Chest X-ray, PA view. Patient: 50 years old, sex F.
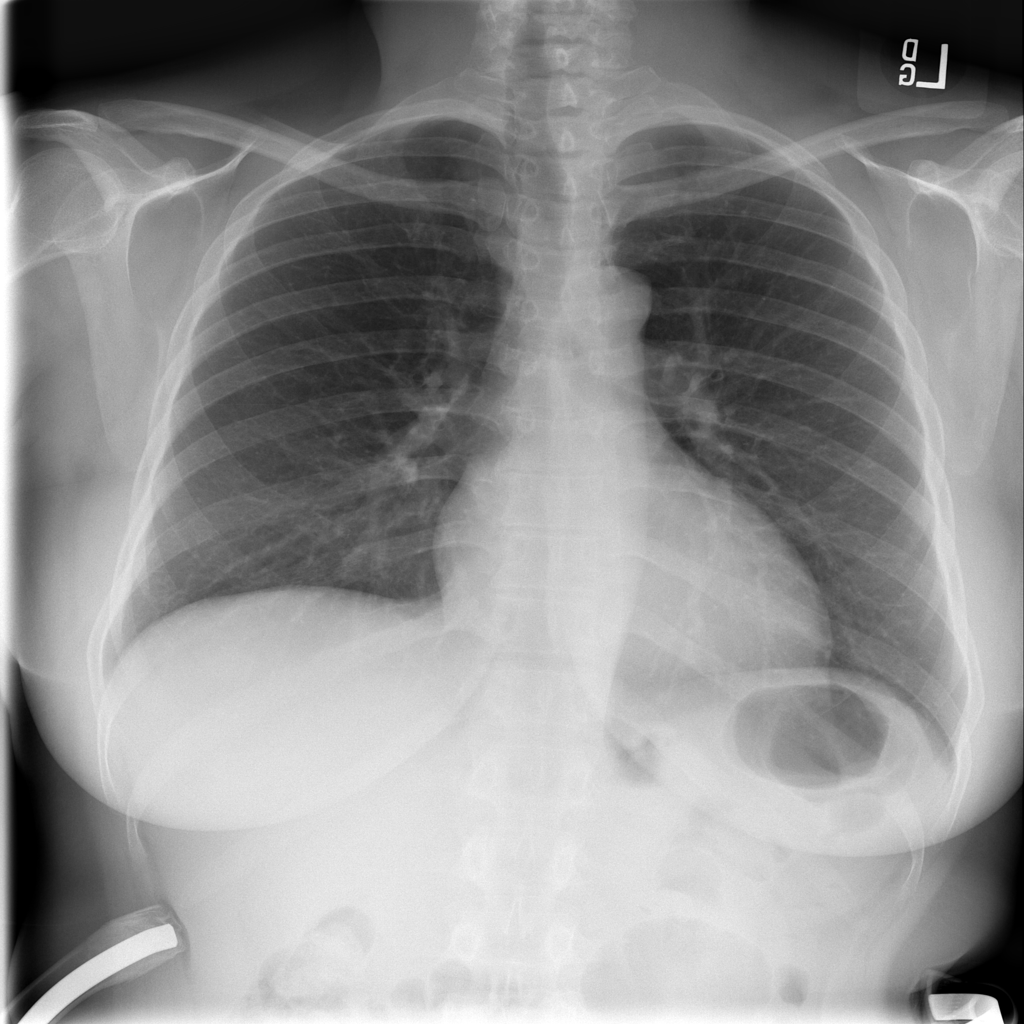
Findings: No Finding